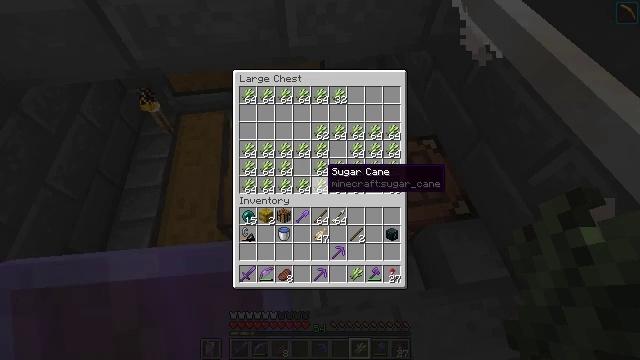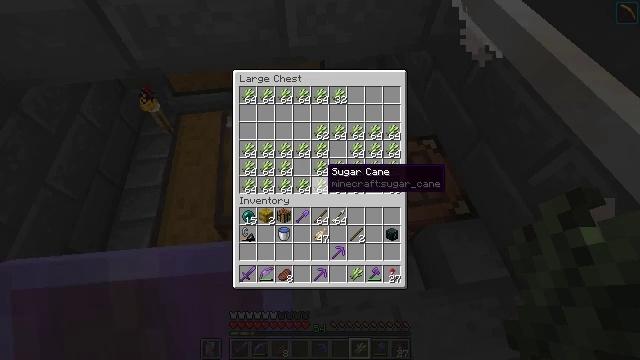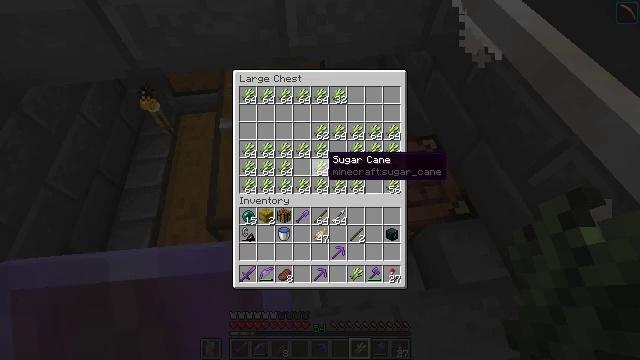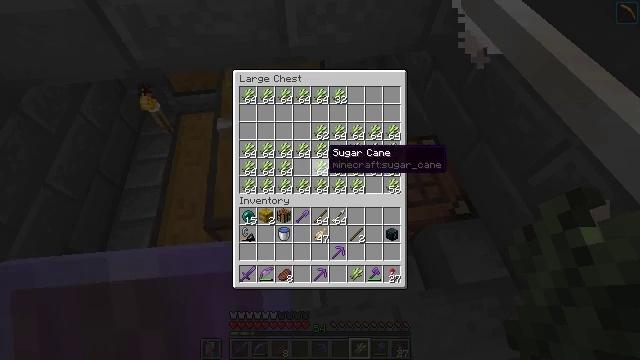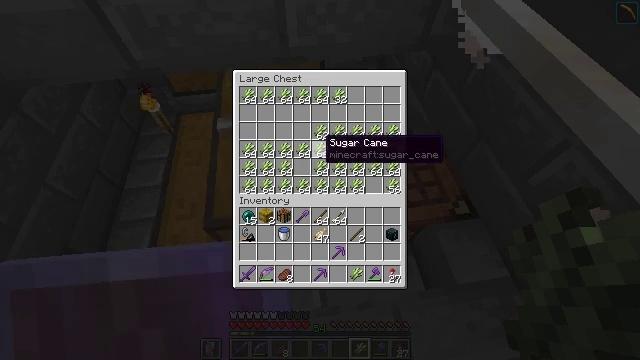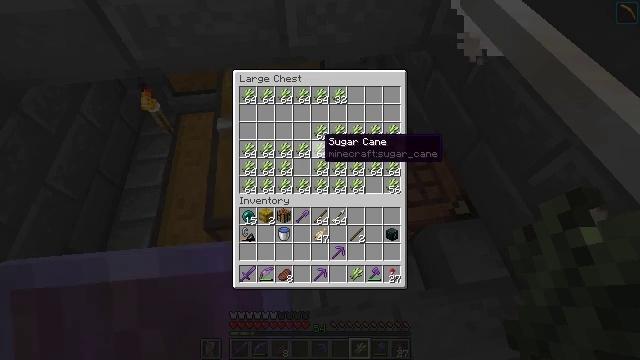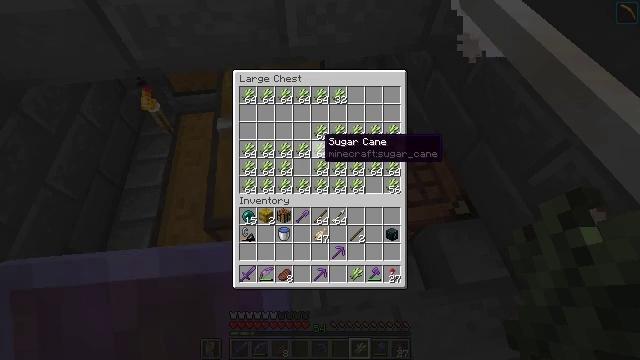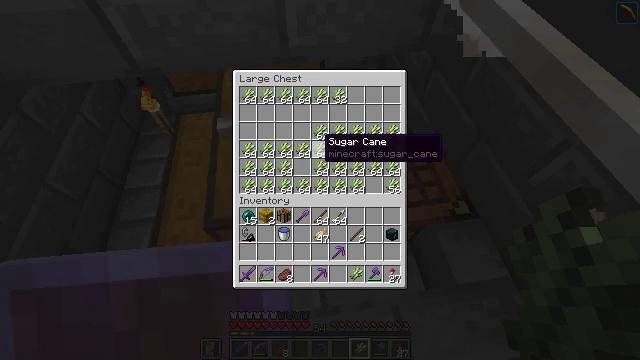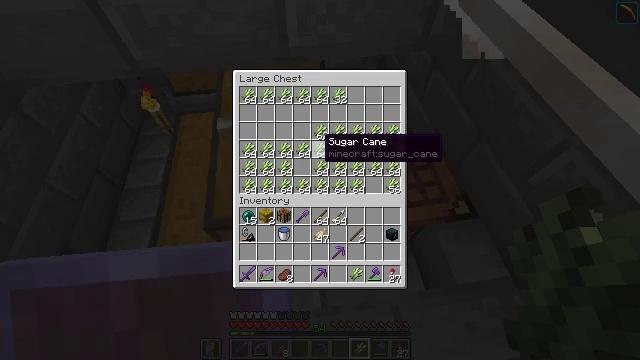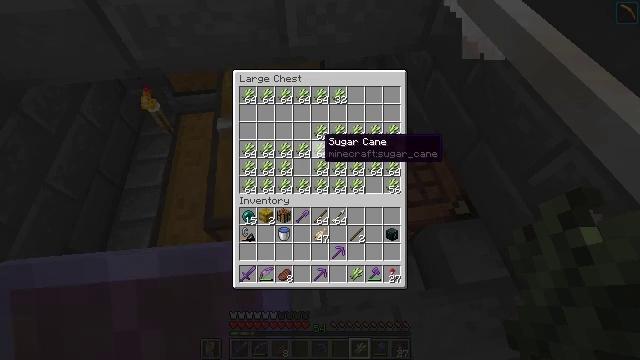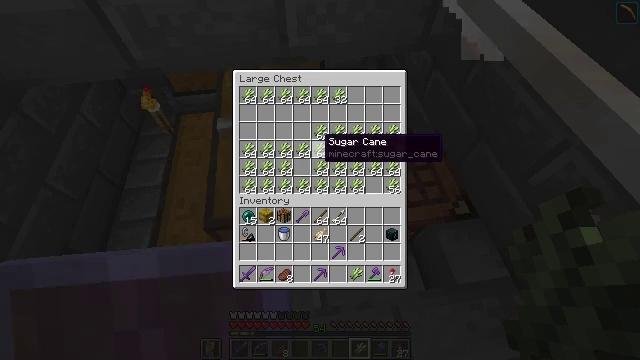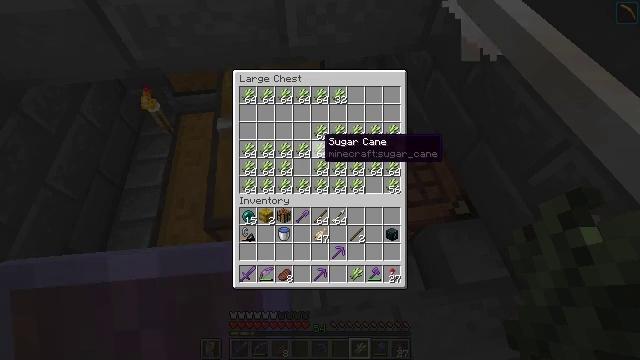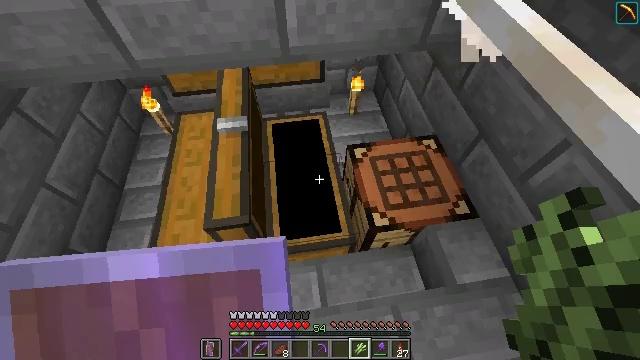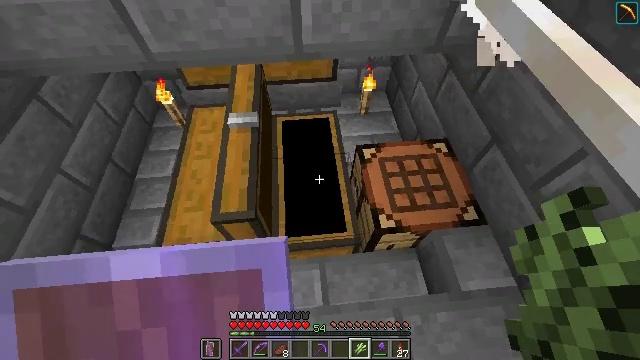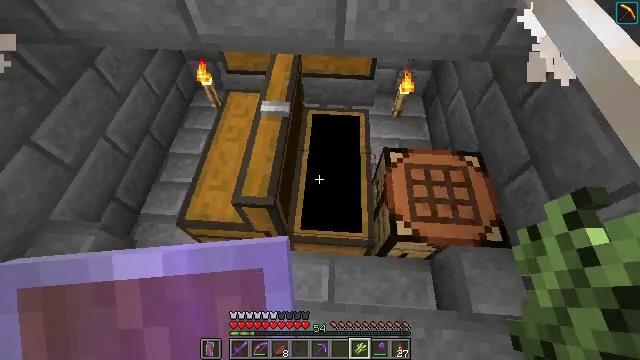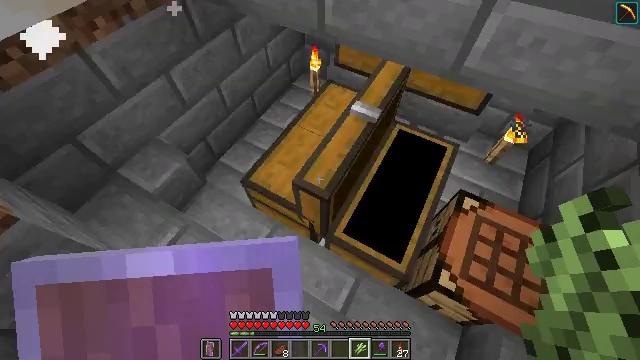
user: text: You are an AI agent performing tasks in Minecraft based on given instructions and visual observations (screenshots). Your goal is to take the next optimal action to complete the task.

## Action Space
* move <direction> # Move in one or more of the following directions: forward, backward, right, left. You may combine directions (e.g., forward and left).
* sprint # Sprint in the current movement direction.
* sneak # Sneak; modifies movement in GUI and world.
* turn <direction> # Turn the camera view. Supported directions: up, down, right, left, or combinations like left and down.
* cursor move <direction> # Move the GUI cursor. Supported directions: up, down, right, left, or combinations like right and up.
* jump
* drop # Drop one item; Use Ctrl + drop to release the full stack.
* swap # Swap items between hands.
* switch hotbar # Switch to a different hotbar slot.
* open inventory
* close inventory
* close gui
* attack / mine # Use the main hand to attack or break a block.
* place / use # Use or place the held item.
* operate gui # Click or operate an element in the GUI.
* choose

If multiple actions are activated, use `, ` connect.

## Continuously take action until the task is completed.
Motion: motion action
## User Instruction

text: Create paper in the crafting menu.
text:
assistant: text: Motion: no_op
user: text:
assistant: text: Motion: turn up
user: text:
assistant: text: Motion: turn up
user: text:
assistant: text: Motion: turn up
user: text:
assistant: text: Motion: no_op
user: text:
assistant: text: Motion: no_op
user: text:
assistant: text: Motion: no_op
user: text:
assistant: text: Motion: no_op
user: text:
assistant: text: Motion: no_op
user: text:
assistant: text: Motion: no_op
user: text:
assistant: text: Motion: no_op
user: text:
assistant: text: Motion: no_op
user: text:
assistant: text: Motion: turn left
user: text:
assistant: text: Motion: turn left
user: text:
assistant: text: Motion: turn left
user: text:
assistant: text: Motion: turn left and up
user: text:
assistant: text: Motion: turn left
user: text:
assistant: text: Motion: no_op
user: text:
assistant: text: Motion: no_op
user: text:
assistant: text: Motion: turn right
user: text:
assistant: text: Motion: turn right
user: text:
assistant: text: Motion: turn right
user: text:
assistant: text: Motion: no_op
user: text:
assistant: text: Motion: no_op
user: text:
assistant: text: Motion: use / place
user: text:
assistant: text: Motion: use / place
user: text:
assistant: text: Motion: use / place
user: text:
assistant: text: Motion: no_op
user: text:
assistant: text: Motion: no_op
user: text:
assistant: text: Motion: no_op